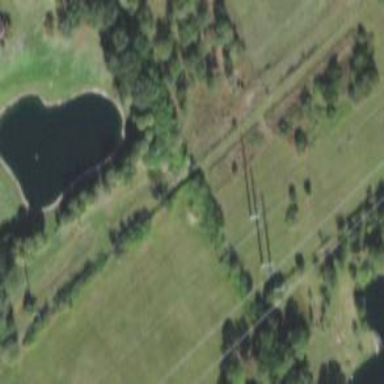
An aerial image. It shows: Power tower.